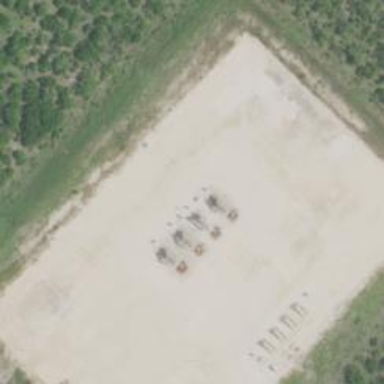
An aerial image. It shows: Petroleum well.